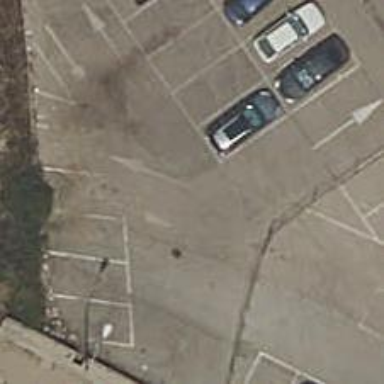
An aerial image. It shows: Parking aisle designated as service road.